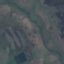
Land use / land cover class: HerbaceousVegetation